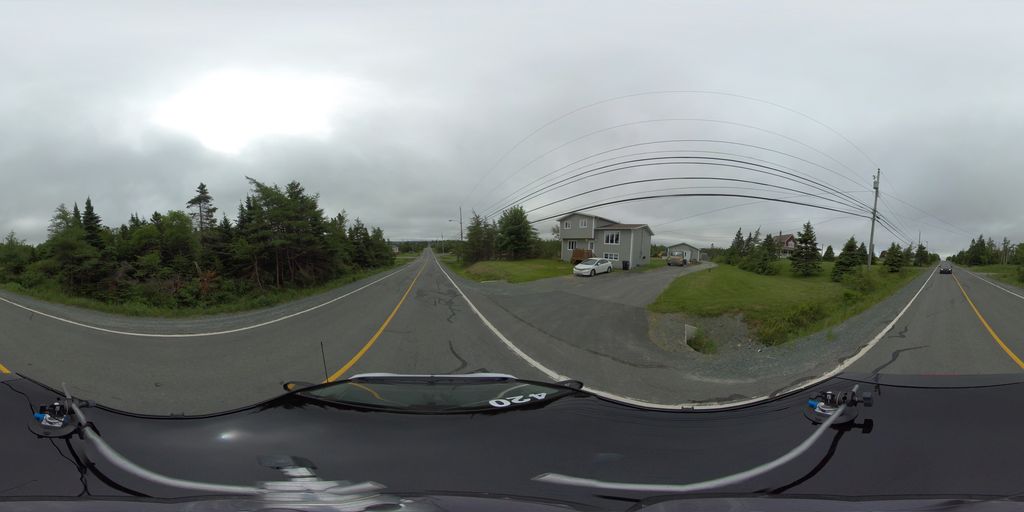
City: st_johns